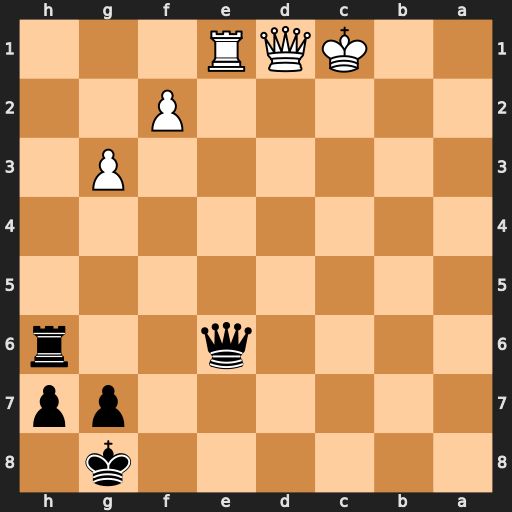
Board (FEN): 6k1/6pp/4q2r/8/8/6P1/5P2/2KQR3
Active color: b
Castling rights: -
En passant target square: -
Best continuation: Qc8+ Qc2 Rc6 Qxc6 Qxc6+